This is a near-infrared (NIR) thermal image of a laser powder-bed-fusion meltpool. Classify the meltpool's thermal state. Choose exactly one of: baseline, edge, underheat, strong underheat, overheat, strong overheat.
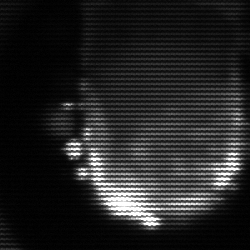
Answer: baseline